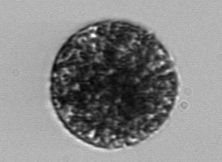
Label: Vicicitus_globosus